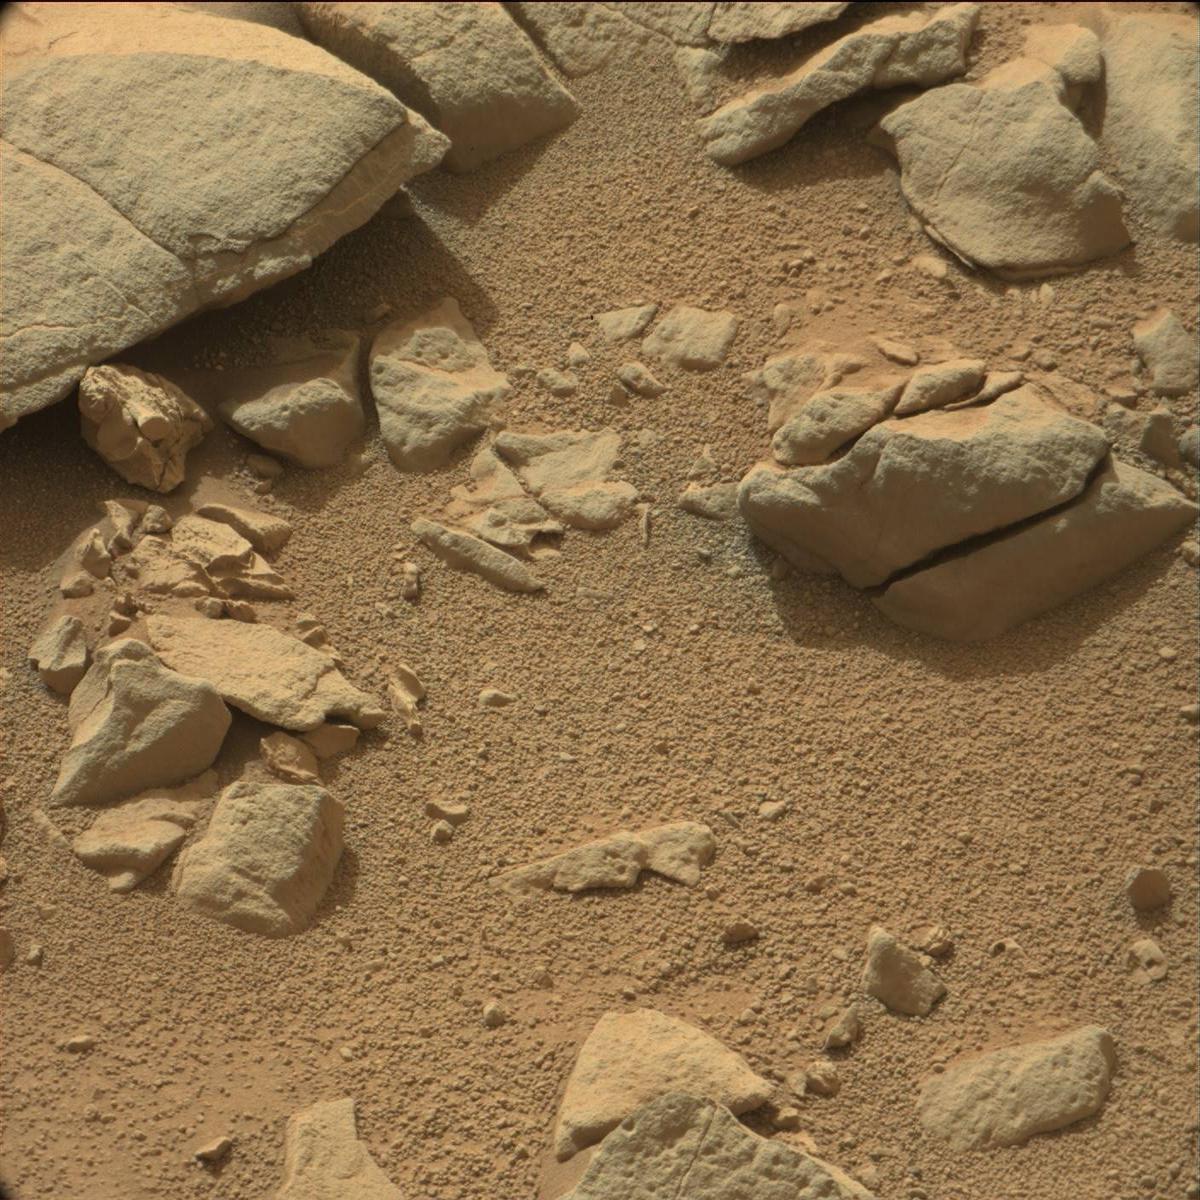
Terrain classes present: Bedrock, Rock, Sand / Soil